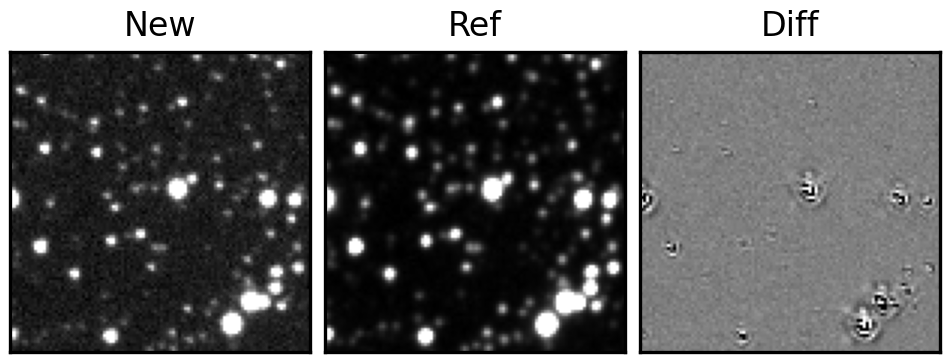
Label: bogus